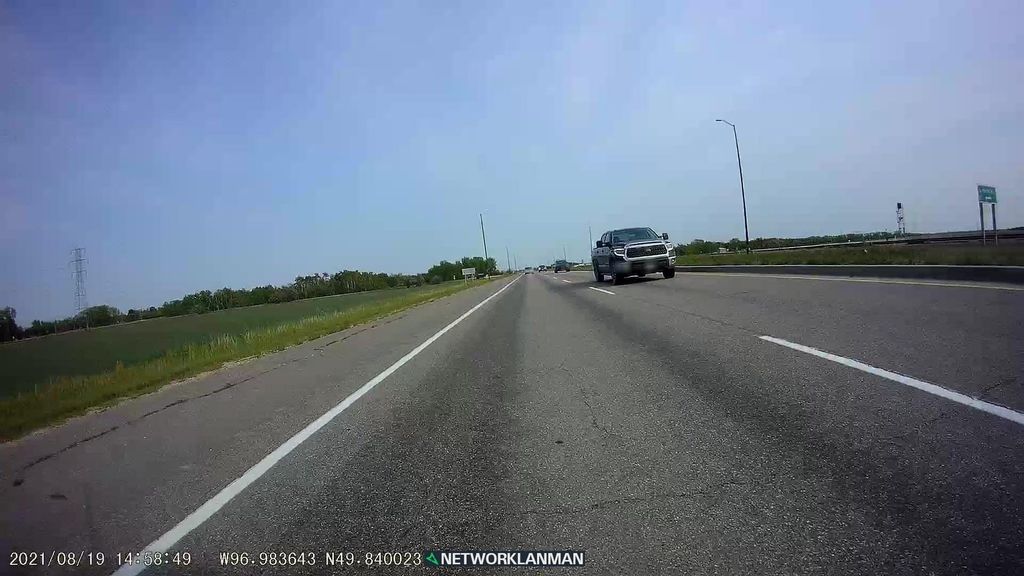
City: winnipeg